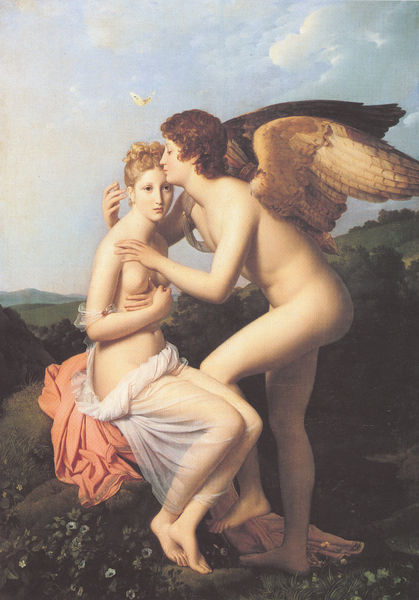
Titel: Psyché et l'Amour, Psyche und Amor
Künstler: François Gérard
Standort: Paris
Institution: Musée du Louvre
Schlagwörter: akt, berg, blau, feder, flügel, fuß, gemälde, gott, hand, haut, himmel, körper, mann, nackt, umhang, vogel, weiß, wolken, akte, grün, landschaft, mädchen, ocker, sitzen, blume, blumen, braun, brust, busen, frankreich, frau, frisur, haar, hintergrund, kleid, nase, ohr, orange, profil, blick, dame, rot, schleier, tuch, wiese, wolke, beige, malerei, blond, jung, arm, augen, barock, federn, gefieder, gesicht, inkarnat, stehen, stein, taube, hände, feld, ferne, horizont, hügel, natur, haare, stoff, klassizismus, paar, brünett, locken, ohren, renaissance, rosa, seide, wald, kinder, engel, beine, bein, brüste, füße, kuss, küssen, liebe, umarmung, zärtlichkeit, zwei, berge, fels, gebirge, wise, nautr, weiblich, realistisch, vert, bauch, halbakt, junge, bisen, nazarener, transparent, transparenz, bedecken, blumenwiese, abwenden, umarmen, barfuss, nacktheit, antike, knabe, bedeckt, blanc, tete, angel, flüstern, mythologie, schmetterling, jüngling, blauer himmel, hüfte, götter, hölle, griechisch, mythos, innig, durchsichtig, blanche, rouge, griechenland, venus, drapé, rotes tuch, femme, amor, schutzengel, fleurs, süss, erzengel, köcher, psyche, girodet, pfeil, mythen, ciel, nature, paysage, peau, peinture, sein, rein, blonde, fleur, main, robe, pfeile, amour, schutz, toge, michael, armor, klassizistisch, bleu, montagne, griechische mythologie, campagne, champ, unschuld, amor und psyche, boucle, couple, douceur, marie, vierge, nuages, reinheit, nue, rocher, aile, ange, antiquité, oiseau, gabriel, overbeck, herbe, jeune fille, gros, colline, ovid, aphrodite, drap, dieu, drapperie, ailes, hülle, transparence, behütet, papillon, mains, nus, umschlingen, tissu, pre raphaelite, dunkle augen, déesse, fesses, cupidon, regard, seins, gerard, annonciation, tyche, klassich, lisse, raphaël, baiser, iles, plumes, alour, eros, fffflegülf, legülf, mange, nu, braune flügel, madeleine, naturaliste, chérubin, arbustes, femme nue, flêches, embrasse, plissé, étreinte, profane, danaé, bras croisés, hebre, annonce, kiuss